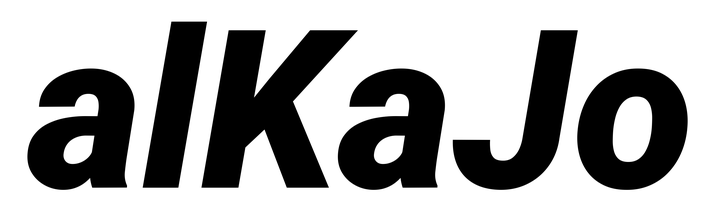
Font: Roboto-Italic_Black_Italic